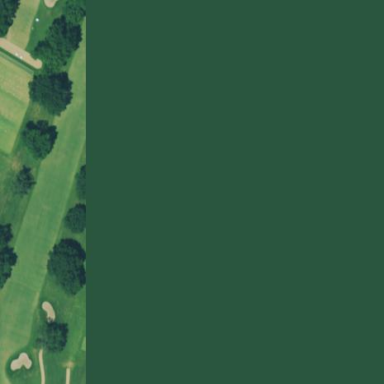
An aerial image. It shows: Grassy area designated as golf fairway.